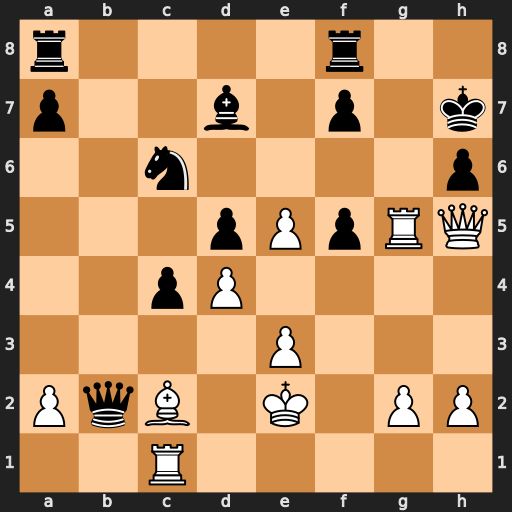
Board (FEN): r4r2/p2b1p1k/2n4p/3pPpRQ/2pP4/4P3/PqB1K1PP/2R5
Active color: w
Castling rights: -
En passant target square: -
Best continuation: Rxf5 Qxc2+ Rxc2 Bxf5 Qxf5+